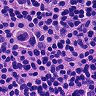
Metastatic tissue present: yes